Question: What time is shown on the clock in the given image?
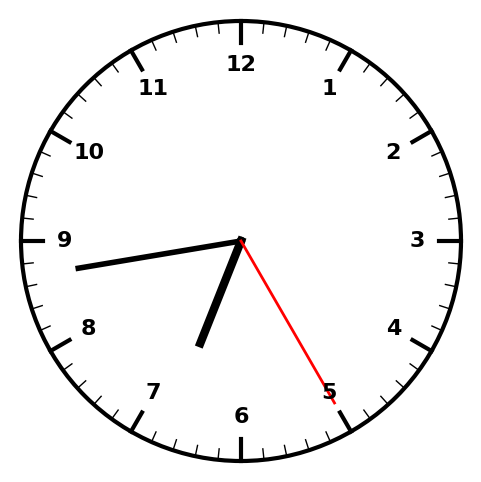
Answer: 06:43:25